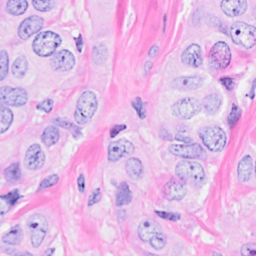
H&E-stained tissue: Breast